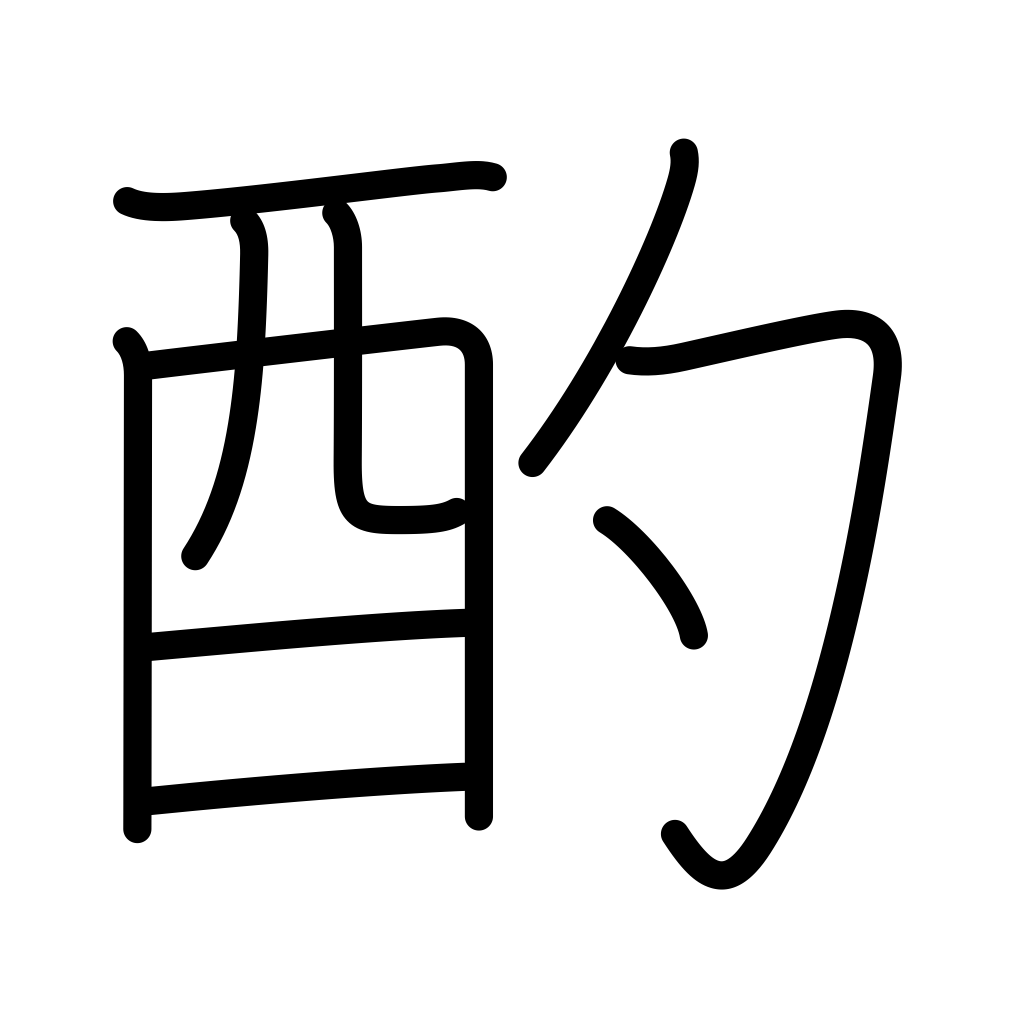
Meaning: bar-tending, serving sake, the host, ladle, scoop, pump